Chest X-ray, PA view. Patient: 52 years old, sex F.
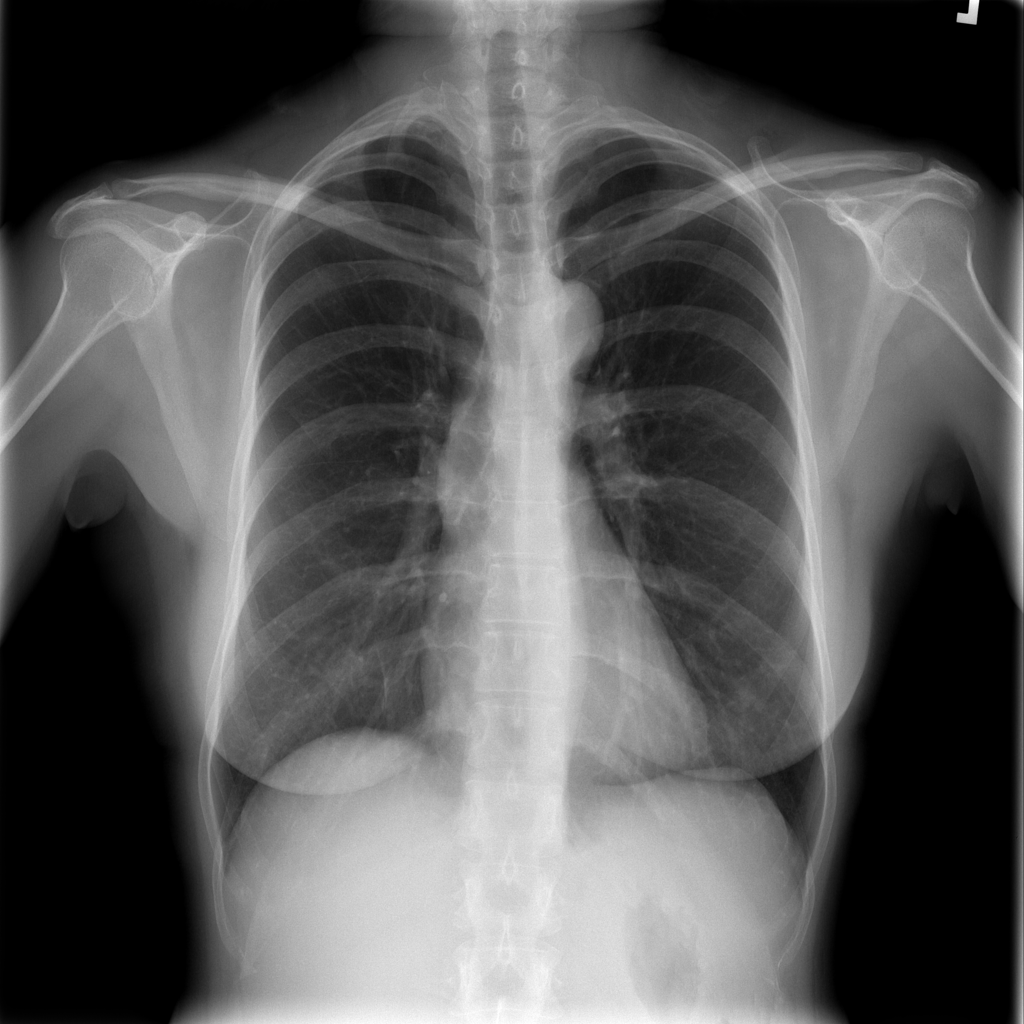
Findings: No Finding